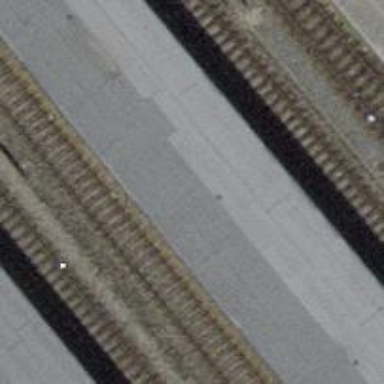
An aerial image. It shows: Concrete steps.